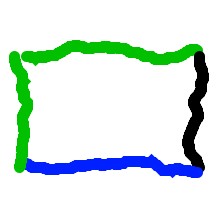
Shape: rectangle